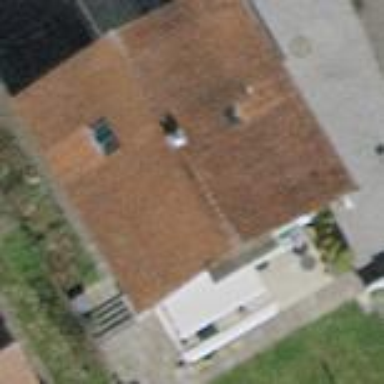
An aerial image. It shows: Detached building with gabled roof. The roof has pitched shape.